Question: Excuse me , I encode a simple android calculator,then it show XML wrong,I have change some code but it doesn't work.why like this?
this is the main code
'''
<LinearLayout xmlsn:android ="http://schemas.android.com/apk/res/android"
xmlns:tools ="http://schemas.android.com/tools"
android:orientation="vertical"
android:layou_width="fill_parent"
android:layou_height="fill_parent"
android:paddingTop="5dip">
<TextView
android:id="@+id/tv"
android:layout_width="fill_parent"
android:layout_height="40dip"
android:layout_marginLeft="5dip"
andorid:layout_marginRight="5dip"
android:background="#FFFFFF"
android:gravity="center_verticallright"
android:textColor="#ff0000"
android:textSize="30dip">
</TextView>
<LinearLayout
android:orientation="horizontal"
android:layout_width="fill_parent"
android:layout_height="wrap_content"
android:paddingTop="5dip">
'''
then I get a error warning :

it's says
---
Multiple annotations found at this line:
- error: Error parsing XML: not well-formed (invalid token)- Element type "LinearLayout" must be followed by either attribute specifications, ">"
or "/>".
thanks
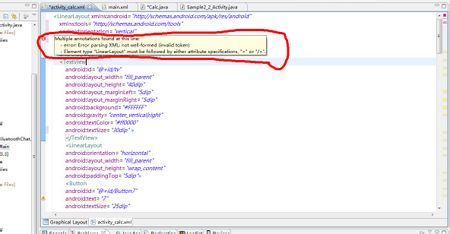
Answer: Well. Are you sure, you've closed your 'LinearLayout' tag?
The editor cannot find the tag '</LinearLayout>'
It should probably be in the very bottom of your layout file.